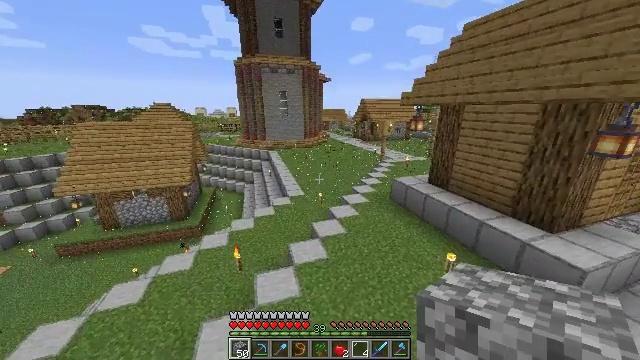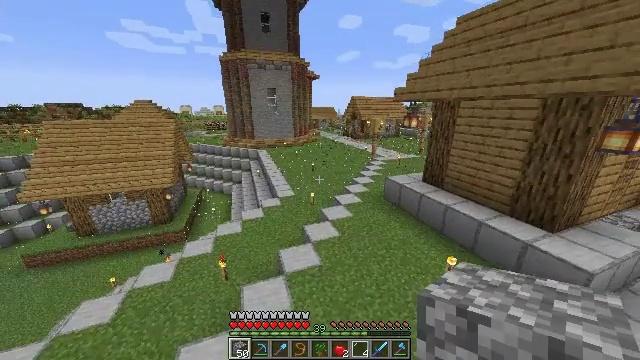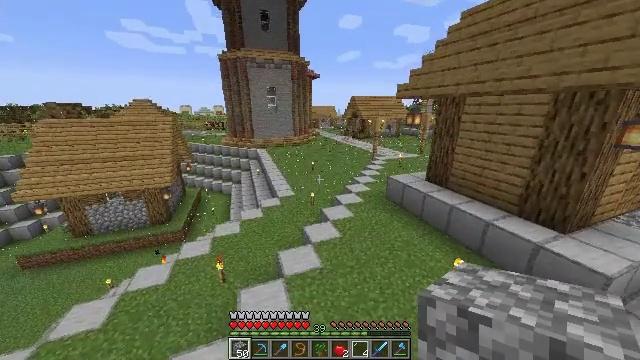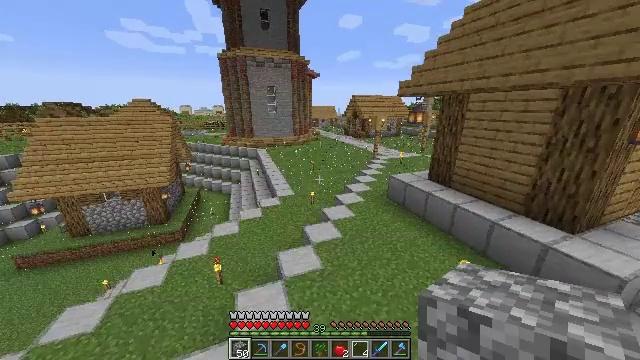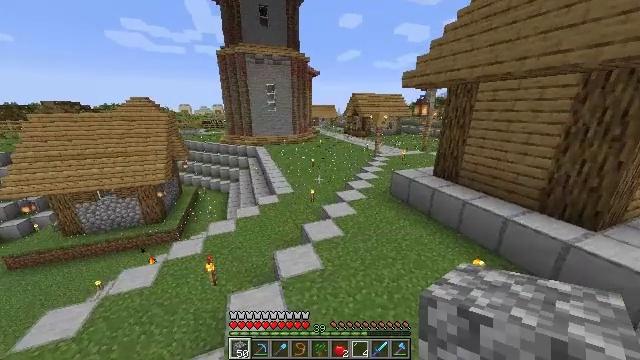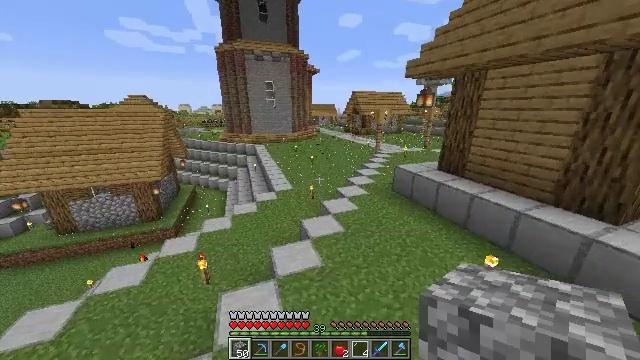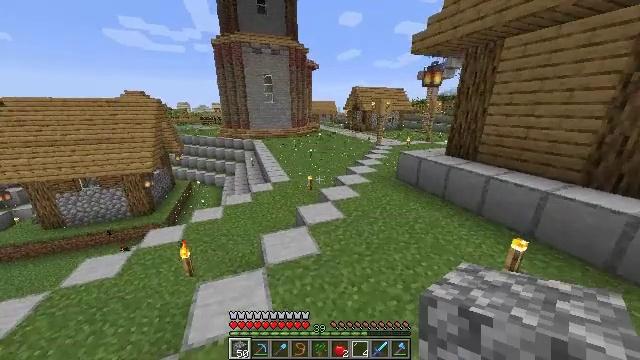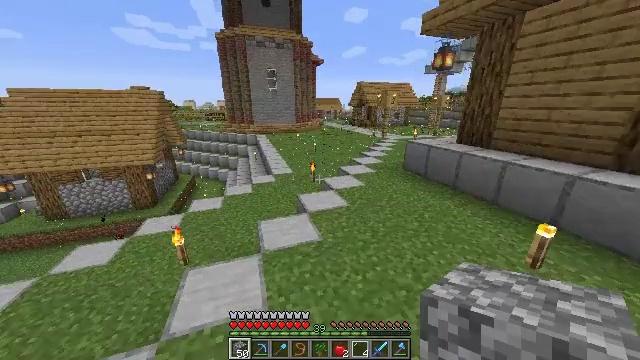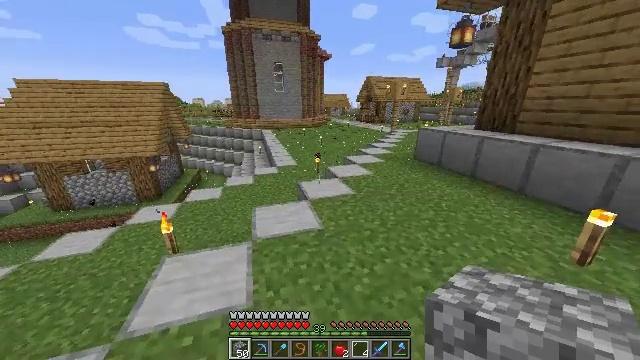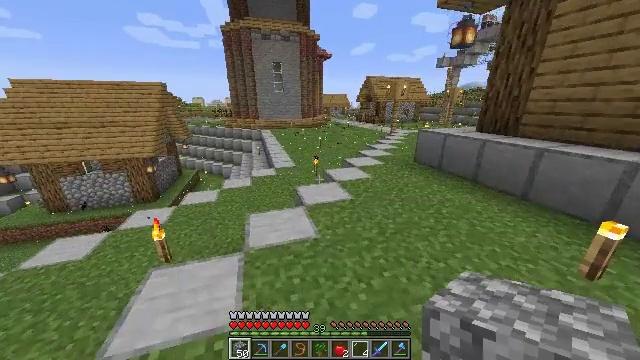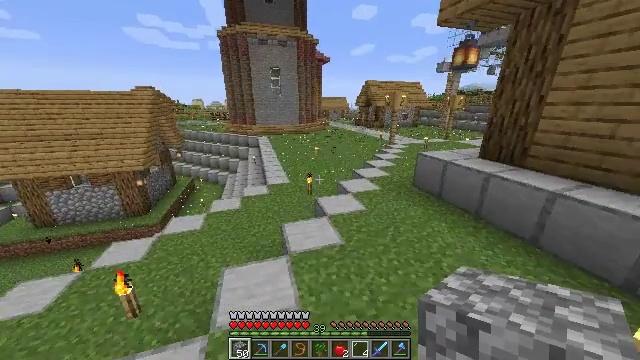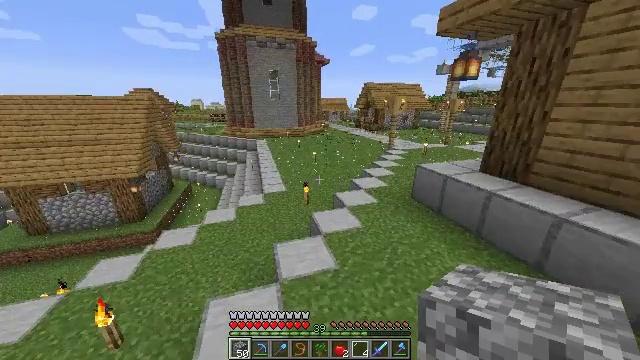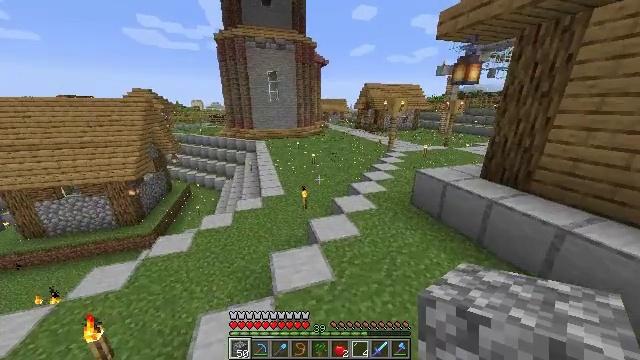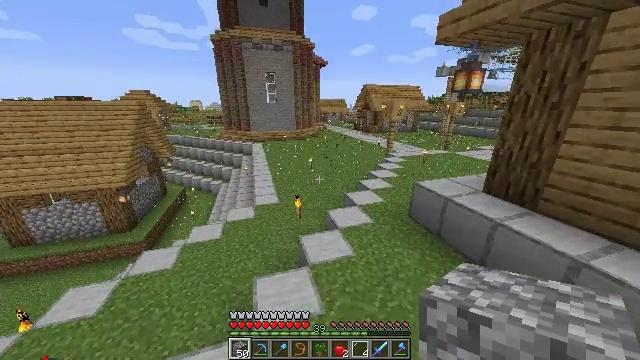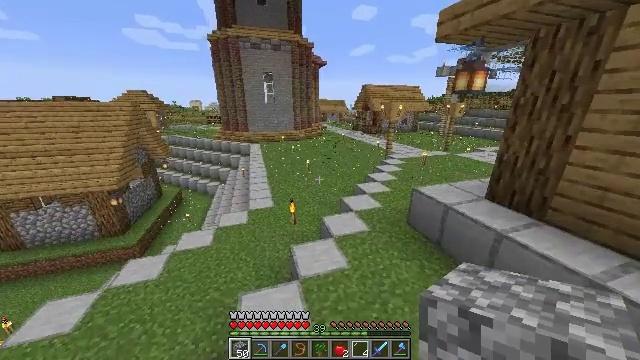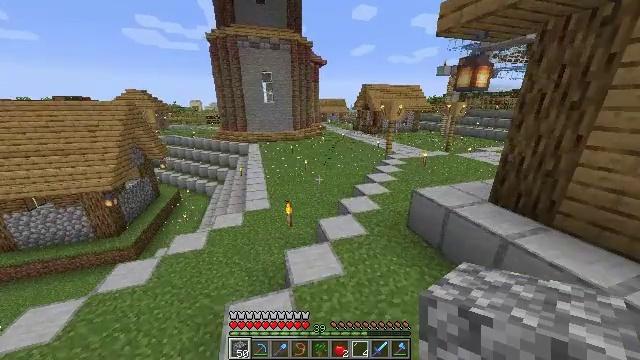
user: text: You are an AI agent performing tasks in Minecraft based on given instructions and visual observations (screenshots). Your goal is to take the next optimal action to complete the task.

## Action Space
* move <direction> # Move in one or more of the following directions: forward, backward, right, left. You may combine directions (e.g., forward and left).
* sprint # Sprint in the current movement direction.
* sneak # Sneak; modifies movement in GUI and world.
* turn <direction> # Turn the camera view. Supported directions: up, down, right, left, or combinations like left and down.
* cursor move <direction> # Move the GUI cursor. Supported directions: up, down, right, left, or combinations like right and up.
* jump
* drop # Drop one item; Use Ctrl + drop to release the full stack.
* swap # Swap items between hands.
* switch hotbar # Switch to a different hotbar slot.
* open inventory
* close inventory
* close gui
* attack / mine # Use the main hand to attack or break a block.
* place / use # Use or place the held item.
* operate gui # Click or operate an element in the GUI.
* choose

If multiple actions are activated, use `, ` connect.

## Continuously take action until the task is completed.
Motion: motion action
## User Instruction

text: Extract mossy cobblestone using a pickaxe.
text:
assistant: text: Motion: move forward, turn right, jump
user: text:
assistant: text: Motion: move forward, jump
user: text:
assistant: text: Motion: move forward and move right, jump
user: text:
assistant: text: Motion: move forward and move right, jump
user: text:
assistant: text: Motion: move forward and move right, jump
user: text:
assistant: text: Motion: move forward and move right, jump
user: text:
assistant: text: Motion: move forward and move right, turn left, jump
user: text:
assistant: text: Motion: move forward and move right, turn left, jump
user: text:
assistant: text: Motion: move forward and move right, sprint, jump
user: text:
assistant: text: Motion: move forward and move right, sprint, jump
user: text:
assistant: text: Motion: move forward and move right, sprint, jump
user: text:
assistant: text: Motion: move forward and move right, sprint, jump
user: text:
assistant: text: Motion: move forward and move right, sprint, jump
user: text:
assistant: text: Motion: move forward and move right, sprint, jump
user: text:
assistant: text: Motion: move forward and move right, sprint, jump
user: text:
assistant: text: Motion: move forward and move right, sprint, turn left, jump
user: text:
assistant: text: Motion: move forward and move right, sprint, turn left, jump
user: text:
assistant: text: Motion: move forward and move right, sprint, turn left, jump
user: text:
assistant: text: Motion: move forward and move right, sprint, turn left, jump
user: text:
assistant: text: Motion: move forward and move right, sprint, turn left, jump
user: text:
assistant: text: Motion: move forward and move right, sprint, turn left, jump
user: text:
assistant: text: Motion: move forward and move right, sprint, turn left, jump
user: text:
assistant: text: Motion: move forward and move right, sprint, turn left, jump
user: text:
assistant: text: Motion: move forward and move right, sprint, jump
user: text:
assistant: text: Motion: move forward and move right, sprint, jump
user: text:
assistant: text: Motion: move forward and move right, sprint, jump
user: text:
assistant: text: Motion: move forward and move right, sprint, jump
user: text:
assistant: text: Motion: move forward and move right, sprint, jump
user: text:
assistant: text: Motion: move forward and move right, sprint, jump
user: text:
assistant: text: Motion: move forward and move right, sprint, jump